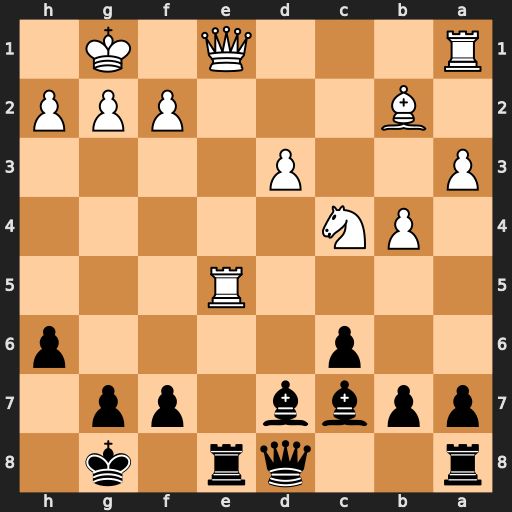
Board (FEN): r2qr1k1/ppbb1pp1/2p4p/4R3/1PN5/P2P4/1B3PPP/R3Q1K1
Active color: b
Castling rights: -
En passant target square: -
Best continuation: Bxe5